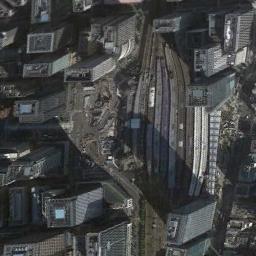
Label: railway_station